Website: lowes
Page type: cart
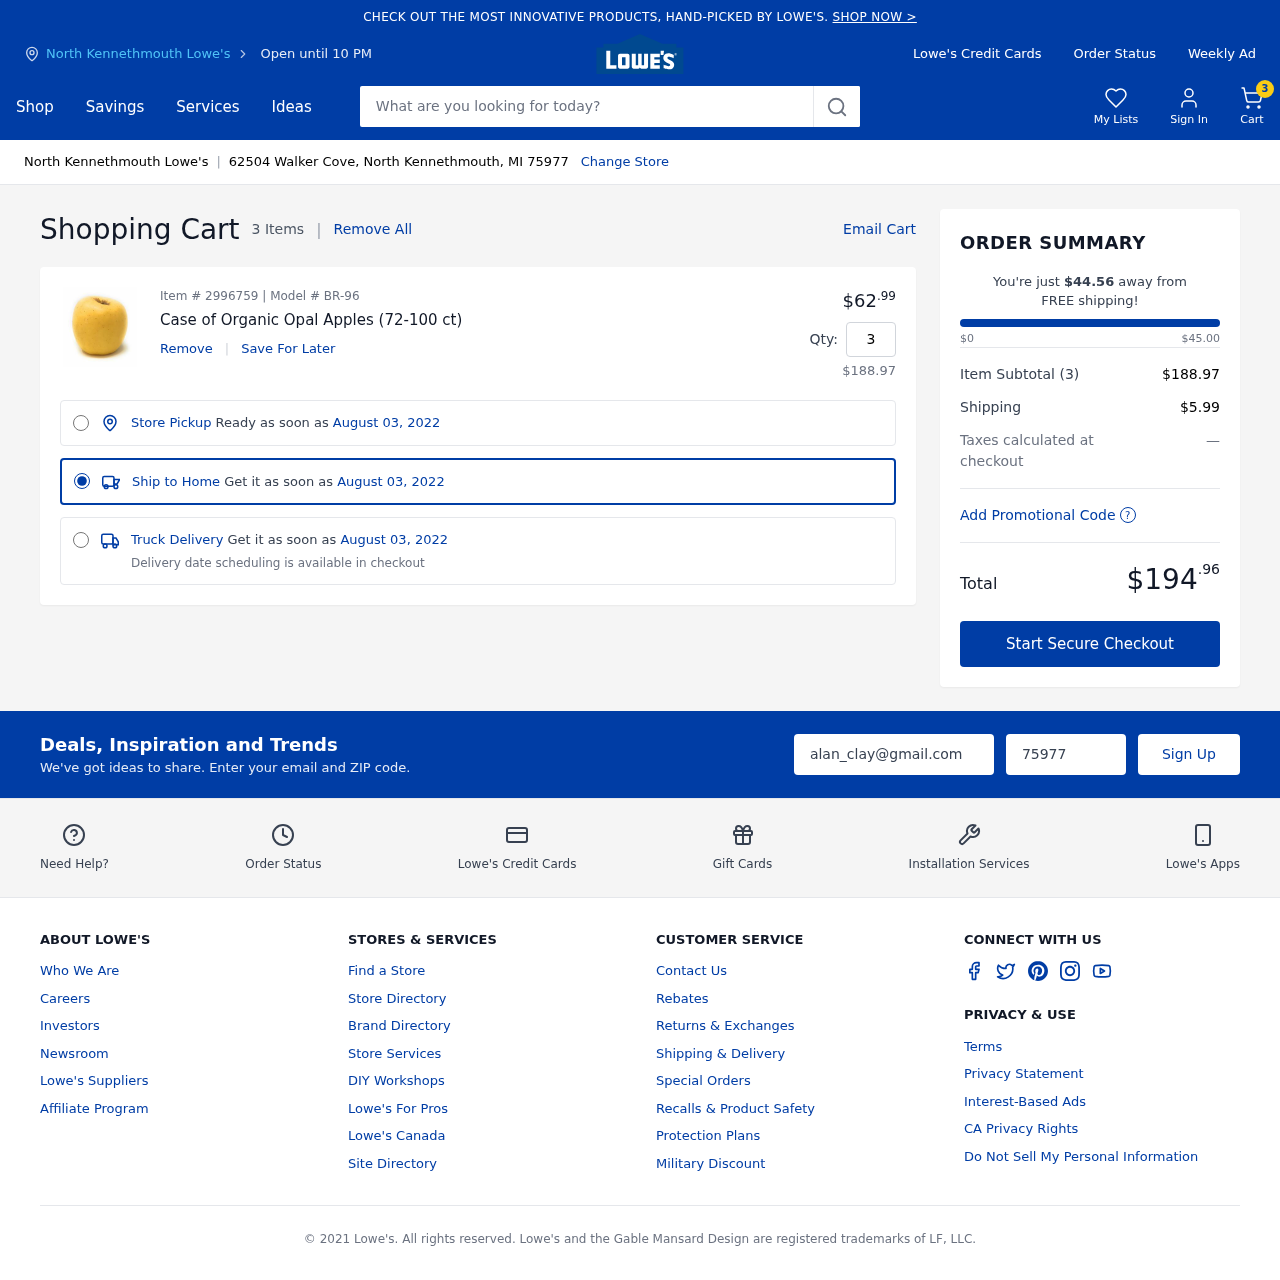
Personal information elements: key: PII_CITY
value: North Kennethmouth Lowe's
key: PII_EMAIL
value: alan_clay@gmail.com
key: PII_POSTCODE
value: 75977
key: PII_STREET
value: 62504 Walker Cove
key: PII_CITY_STATE_ZIP
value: North Kennethmouth, MI 75977
Product elements: key: PRODUCT1_NAME
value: Case of Organic Opal Apples (72-100 ct)
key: PRODUCT1_PRICE
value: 62.99
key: PRODUCT1_QUANTITY
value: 3
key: PRODUCT1_SUBTOTAL
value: $188.97
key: PRODUCT_ITEM_NUMBER
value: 2996759
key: PRODUCT_MODEL_NUMBER
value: BR-96
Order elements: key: ORDER_NUM_ITEMS
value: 3
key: ORDER_NUM_ITEMS
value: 3 Items
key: ORDER_DELIVERY_DATE
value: August 03, 2022
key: ORDER_SUBTOTAL
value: $188.97
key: ORDER_SHIPPING_COST
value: $5.99
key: ORDER_TOTAL
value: $194.96
Search elements: key: HEADER_SEARCH
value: What are you looking for today?